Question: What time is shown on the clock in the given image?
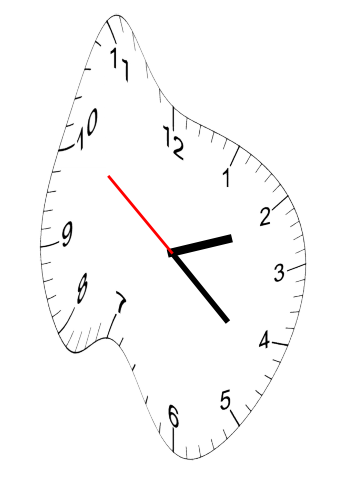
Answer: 02:21:51